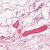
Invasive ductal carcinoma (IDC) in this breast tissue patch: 0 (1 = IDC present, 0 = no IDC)